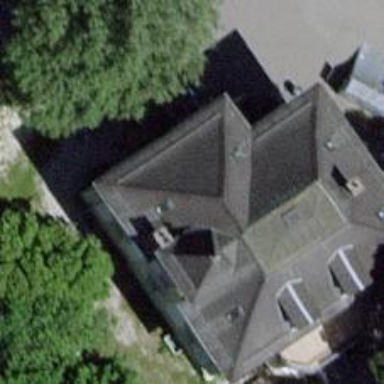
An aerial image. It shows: Community centre.